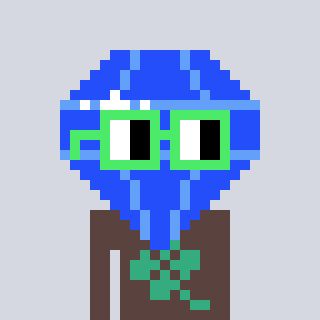
a pixel art character with square light green glasses, a blue diamond-shaped head and a darkbrown-colored body on a cool background